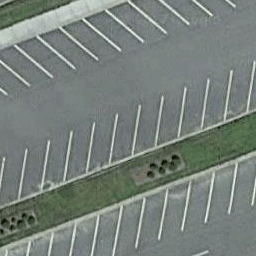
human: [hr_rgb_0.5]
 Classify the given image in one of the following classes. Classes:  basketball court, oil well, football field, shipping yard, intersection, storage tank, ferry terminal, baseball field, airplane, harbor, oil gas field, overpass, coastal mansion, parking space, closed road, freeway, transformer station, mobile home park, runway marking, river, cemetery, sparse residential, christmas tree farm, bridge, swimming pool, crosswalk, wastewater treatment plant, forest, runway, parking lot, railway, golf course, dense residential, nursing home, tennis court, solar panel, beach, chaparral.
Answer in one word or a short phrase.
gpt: parking space